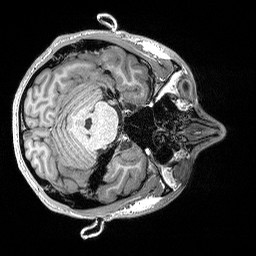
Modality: T1w
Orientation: axial
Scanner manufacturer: siemens
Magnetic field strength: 3 T
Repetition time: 2.3 s
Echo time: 0.00298 s